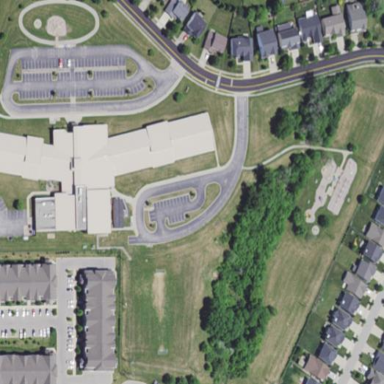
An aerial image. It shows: School building.